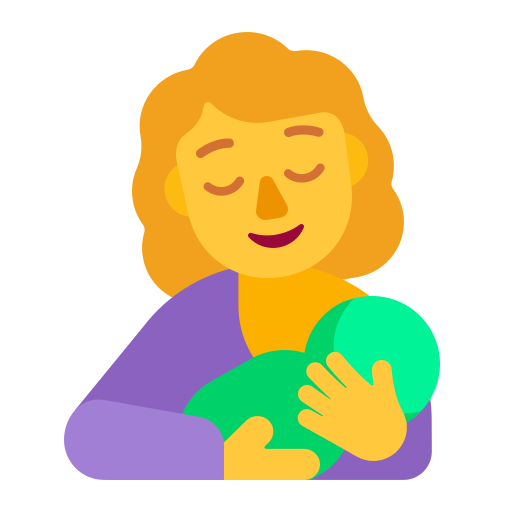
breast feeding flat default